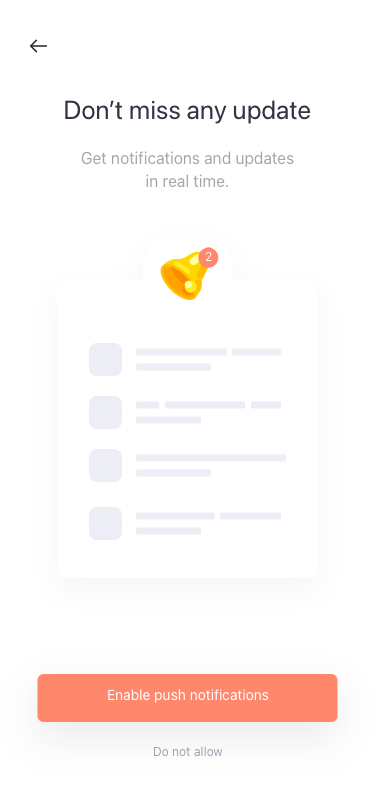
Text in this UI design:
2
Don’t miss any update
Do not allow
Enable push notifications
Get notifications and updates in real time.